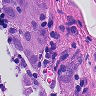
Metastatic tissue present: yes